Question: I've got quite a lot of code here, but it's relatively straightforward.
This is all snippets from different classes, all references are right, but I think I've done a math-based error somewhere and I can't find it. It always finds a collision on the y axis a pixel before it should. I haven't tried it with different X axis positions but it seems to fall past blocks next to it fine.
The struct "mapSection" just contains two Vector2s- A top-left block and bottom-left block coordinate.
tileManager.def_ts is the default tile width and height (32). The player's size is 32x64.
The toWorldSpace function does nothing right now other than return so that's not the problem.
When I say block coordinate I mean which index the block is in the tile array (Ex 0, 0 is the first block, 0, 1 is the second block on the Y axis, 1, 3 is 1 block in on the X axis and 3 on the Y axis, I do not mean actual pixels.)
From tile engine class:
'''
public mapSection toMapMinMax(Vector2 position, Vector2 size)
{
position = toWorldSpace(position);
position.X = (float)Math.Floor(position.X / tileManager.def_ts);
position.Y = (float)Math.Floor(position.Y / tileManager.def_ts);
size.X = (float)Math.Floor(size.X / tileManager.def_ts);
size.Y = (float)Math.Floor(size.Y / tileManager.def_ts);
return new mapSection(position, position + size);
}
public bool collision(Vector2 screenPosition, Vector2 size)
{
mapSection mapCollisionPossibilities = toMapMinMax(screenPosition, size);
for (int y = (int)mapCollisionPossibilities.topLeft.Y; y <= mapCollisionPossibilities.bottomRight.Y; y++)
{
for (int x = (int)mapCollisionPossibilities.topLeft.X; x <= mapCollisionPossibilities.bottomRight.X; x++)
{
if (x >= 0 && y >= 0 && y < tiles.Count && x < tiles[y].Count)
{
if (tileManager.tileTypes[tiles[y][x]].collideable == true)
{
return true;
}
}
}
}
return false;
}
'''
And this is the code from the player class:
'''
if (!tEngine.collision(position + new Vector2(0, 1), new Vector2(32, 64)))
{
position.Y += 1;
}
'''
I add "Vector2(0, 1)" because I want to see if there's a collision a pixel further down; so that he falls until he hits something. It's very basic right now but it's only to test the collision engine, which isn't working.

There's a picture of the error. You can see the player is a pixel too high.
In the picture, "X:" is the top-left block coordinate on X axis, "X2:" is the bottom-right block coordinate on the X axis, and same with "Y:" and "Y2: except Y axis. They're read from the mapSection directly.
If anyone can notice why this is happening, it would be massively appreciated.
Thanks.
If you cannot understand any section of the code just post in the comments and I'll be happy to explain, or if you think I've been a bit too unspecific in some area of this post.
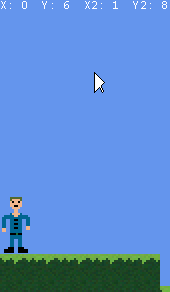
Answer: : For the tile coordinates issue, your toMapMinMax code should be more like this:
: have subtracted (1, 1) from bottomRight, since it is a size we are adding.
'''
public mapSection toMapMinMax(Vector2 position, Vector2 size)
{
Vector2 topLeft = position;
Vector2 bottomRight = position + size - new Vector2(1, 1);
topLeft.X = (float)Math.Floor(topLeft.X / tileManager.def_ts);
topLeft.Y = (float)Math.Floor(topLeft.Y / tileManager.def_ts);
bottomRight.X = (float)Math.Floor(bottomRight.X / tileManager.def_ts);
bottomRight.Y = (float)Math.Floor(bottomRight.Y / tileManager.def_ts);
return new mapSection(topLeft, bottomRight);
}
'''
Also, I was wrong in my above comment; you do want <= signs in your two for loops, because most of the time you will be checking 6 tiles.
for the off-by-one-pixel issue:
In order for you to see the character off by some amount of pixels, the draw code and the collision code must be different. If they were identical, for example if they were both off by 15 pixels (you collide 15 pixels too early, but you are also drawing 15 pixels ahead), you wouldn't see any change.
The 1 pixel gap indicates a 1 pixel difference between the draw coordinate calculation and the collision coordinate calculation. This 1 pixel difference is most likely caused by differences in rounding, probably that you are calling Math.Floor in the collision code, but are not rounding the coordinates in the draw code. (I would guess you are probably just passing the position Vector2 straight to the SpriteBatch.Draw method).